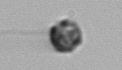
Label: Dinophyceae